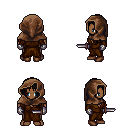
a pixel art fantasy rpg character, male body template, human, dark skin, brown robe, magenta pants, brown left-swept hairstyle, cloth hood, metal gloves, brown shoes, dagger, four views (front, back, left, right), 2x2 character sprite sheet, small pixel art, hard edges, no anti-aliasing